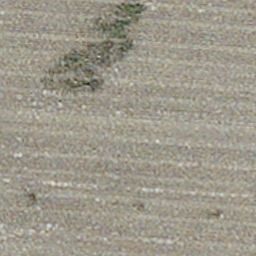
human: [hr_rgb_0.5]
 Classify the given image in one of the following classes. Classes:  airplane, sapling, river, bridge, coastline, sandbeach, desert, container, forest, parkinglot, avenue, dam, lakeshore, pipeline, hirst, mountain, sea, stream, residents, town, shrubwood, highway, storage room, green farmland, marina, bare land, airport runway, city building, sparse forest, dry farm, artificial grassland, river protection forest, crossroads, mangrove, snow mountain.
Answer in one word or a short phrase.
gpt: dry farm